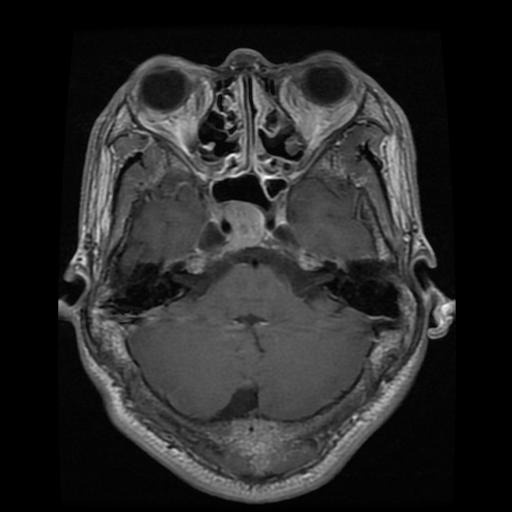
Label: pituitary